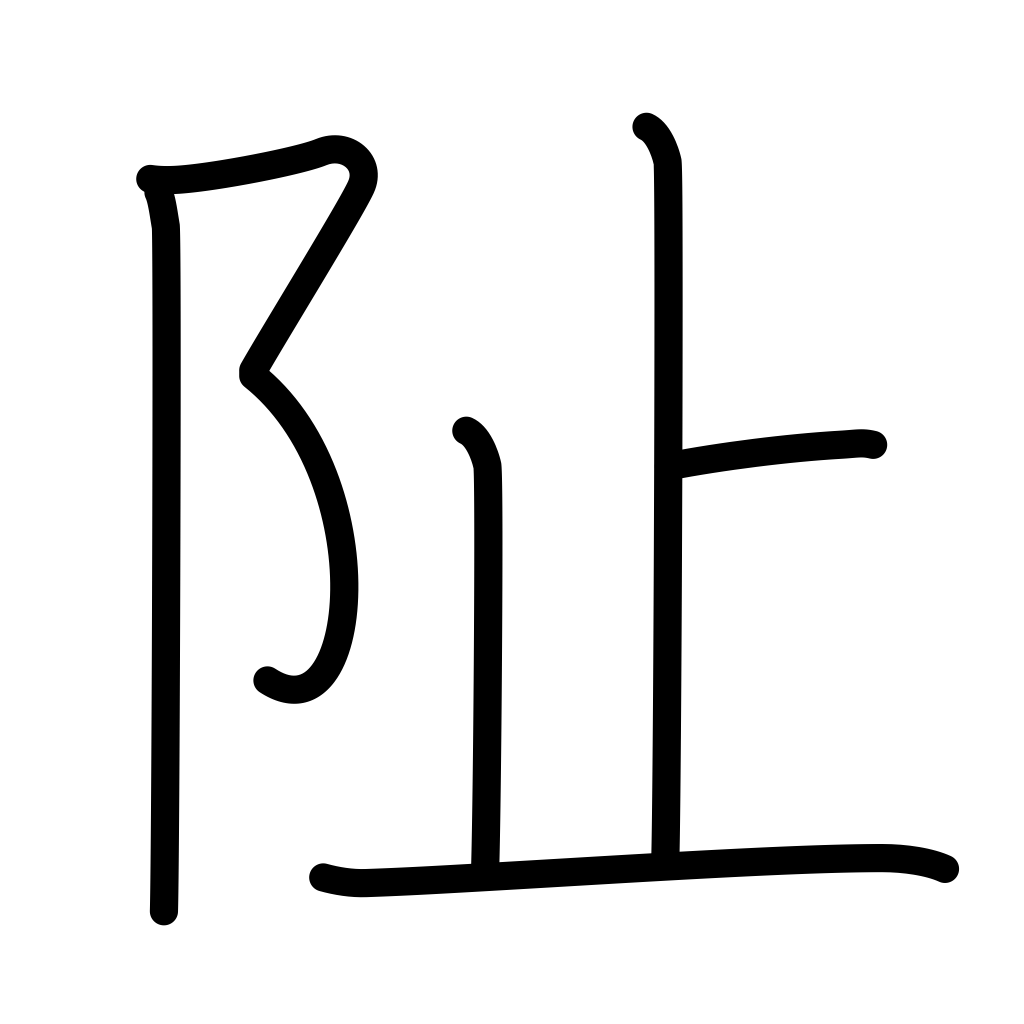
Meaning: foundation, site, address